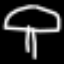
Label: mushroom